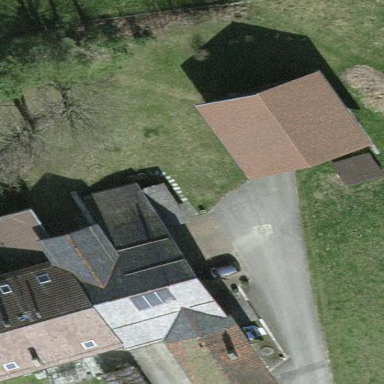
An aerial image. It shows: Simple and straightforward house.